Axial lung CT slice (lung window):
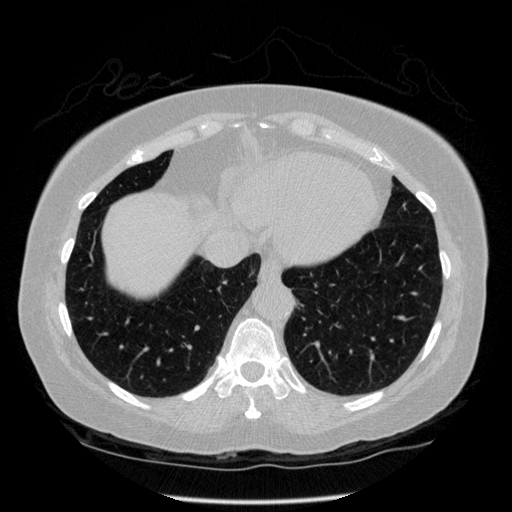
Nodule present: no